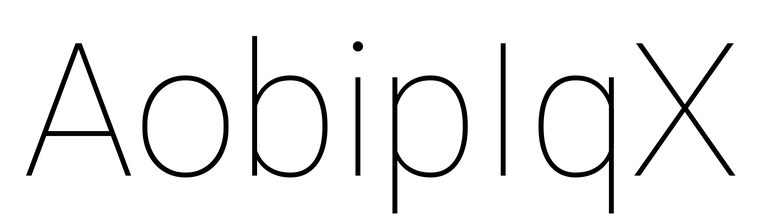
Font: Roboto_Thin